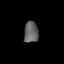
Tissue: prostate
Cell type: T cells
Senescence score: 0.3207
Nuclear area (px): 301
Mean DAPI intensity: 97.944